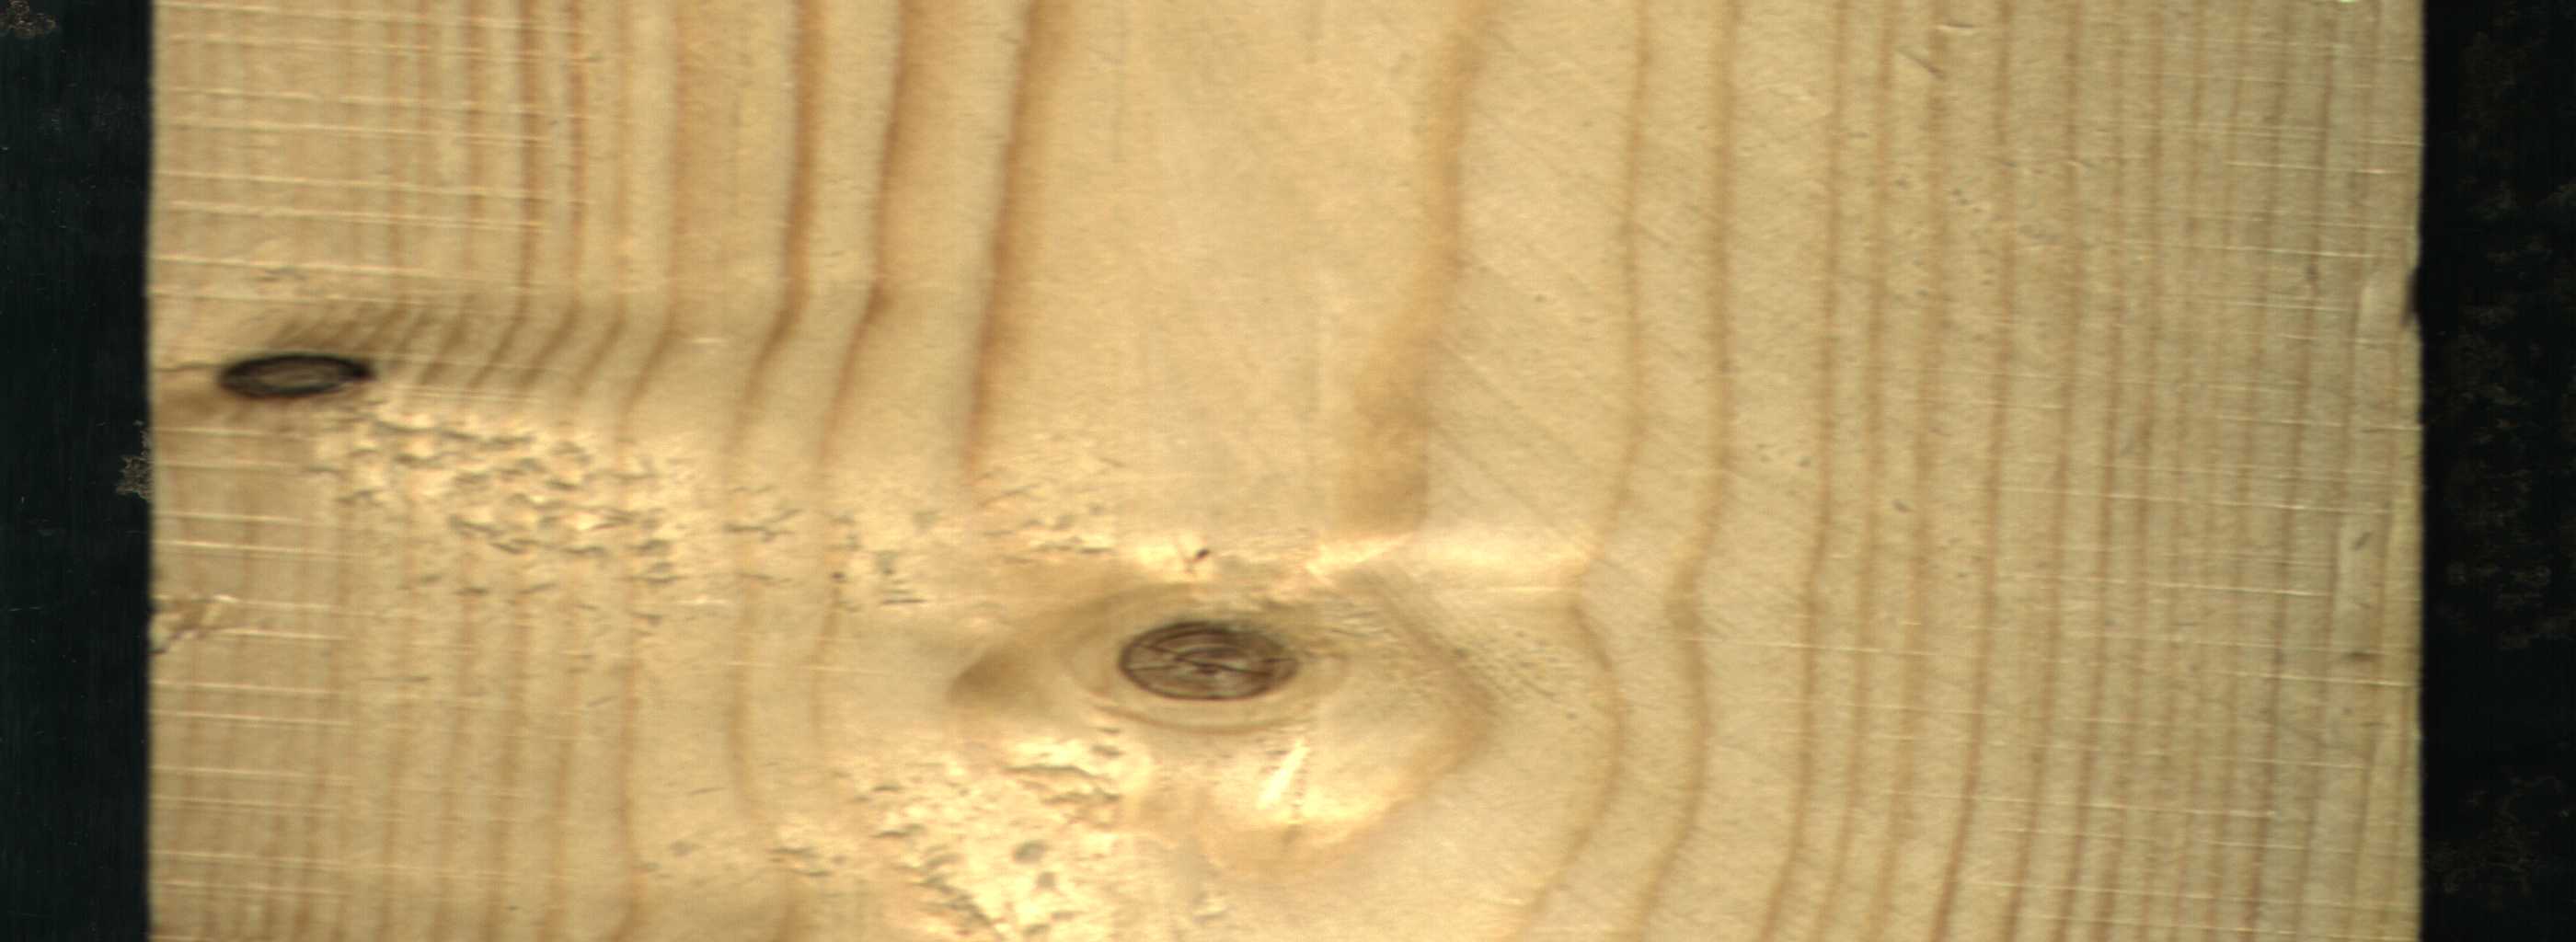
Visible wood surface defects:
knot_with_crack
Dead_Knot